Interaction volume radius: 10 \u00c5
Interaction volume height: 25 \u00c5
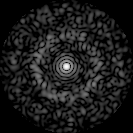
Disorder parameter: 0.8433